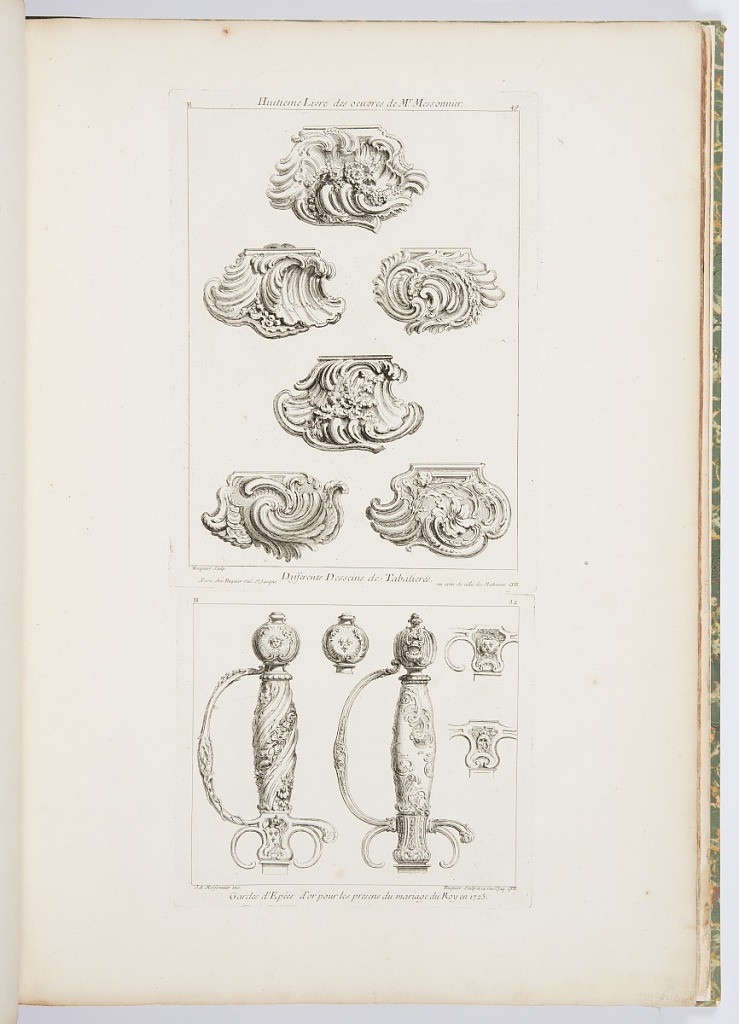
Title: Gardes d'Epées d'or pour les presens du marriage du Roy en 1725 [Gilt Sword Handle in Honor of the King's Marriage in 1725], pl. 52 in Oeuvre de Juste-Aurele Meissonnier
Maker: Juste-Aurèle Meissonnier, French, b. Italy, 1695–1750
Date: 1748
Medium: Etching on off-white laid paper
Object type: Print
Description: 1921-6-212-18-a: Designs for six shell-shaped snuffboxes, each with...;     1921-6-212-18-b: Left hilt: knob engraved with rays, center putti m...